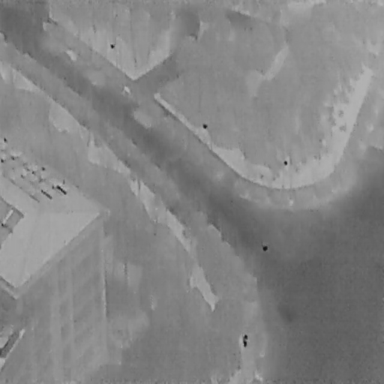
There is a Person in the infrared image.